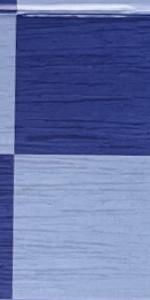
Label: Empty